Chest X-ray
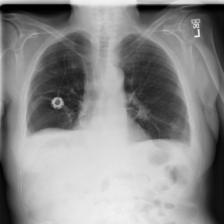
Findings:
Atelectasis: positive
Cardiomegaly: negative
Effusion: negative
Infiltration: negative
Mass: negative
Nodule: negative
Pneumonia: negative
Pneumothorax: negative
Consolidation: negative
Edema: negative
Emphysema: negative
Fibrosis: negative
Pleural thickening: positive
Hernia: negative